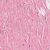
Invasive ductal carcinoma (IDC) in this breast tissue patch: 0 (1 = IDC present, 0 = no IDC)